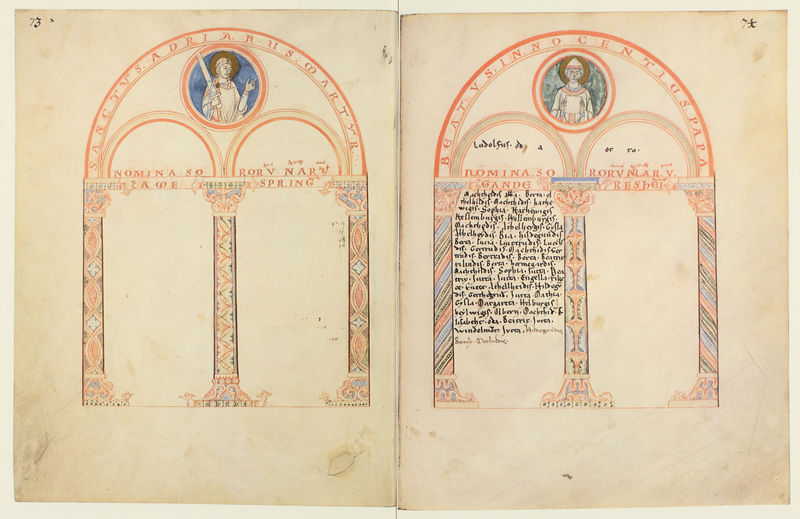
Titel: Liber Vitae der Abtei Corvey
Institution: Münster, Staatsarchiv
Schlagwörter: blau, mann, frau, schwarz, säulen, rot, muster, kreis, schrift, bogen, streifen, bögen, buch, schwert, kreise, flecken, buchseiten, schirft, mandorla, glorie, 73, 74